Aerial crown-view tile of a tropical tree (Barro Colorado Island, Panama), acquired 20250512:
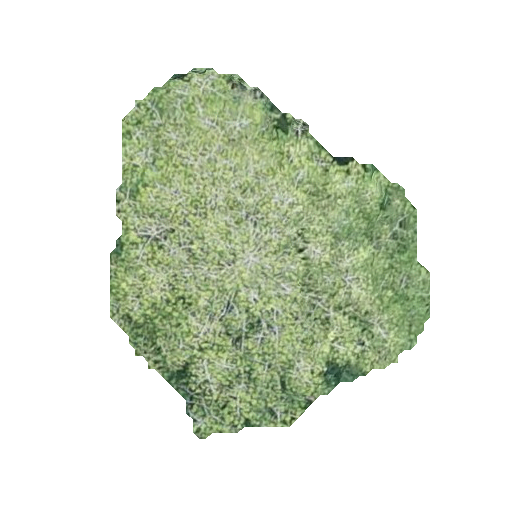
Species: Virola surinamensis
GBIF accepted scientific name: Virola surinamensis
Crown area: 120.498 m²